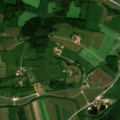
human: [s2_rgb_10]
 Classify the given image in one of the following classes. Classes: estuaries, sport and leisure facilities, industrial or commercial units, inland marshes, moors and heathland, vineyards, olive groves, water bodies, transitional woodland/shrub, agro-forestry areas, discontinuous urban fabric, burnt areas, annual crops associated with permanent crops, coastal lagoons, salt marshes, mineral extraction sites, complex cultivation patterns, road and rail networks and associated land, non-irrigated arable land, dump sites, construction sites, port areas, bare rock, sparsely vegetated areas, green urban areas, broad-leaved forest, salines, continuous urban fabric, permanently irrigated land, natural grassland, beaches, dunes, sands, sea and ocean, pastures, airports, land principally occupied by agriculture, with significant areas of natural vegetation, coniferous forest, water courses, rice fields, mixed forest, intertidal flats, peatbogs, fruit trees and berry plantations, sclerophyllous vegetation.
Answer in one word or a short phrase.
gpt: discontinuous urban fabric, pastures, complex cultivation patterns, land principally occupied by agriculture, with significant areas of natural vegetation, mixed forest